Aerial crown-view tile of a tropical tree (Barro Colorado Island, Panama), acquired 20240918:
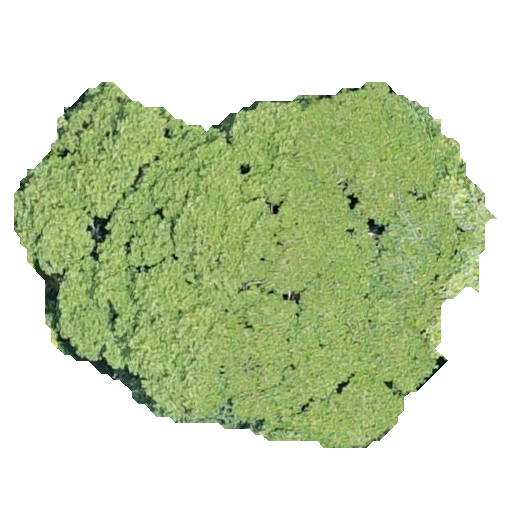
Species: Hymenaea courbaril
GBIF accepted scientific name: Hymenaea courbaril
Crown area: 202.424 m²